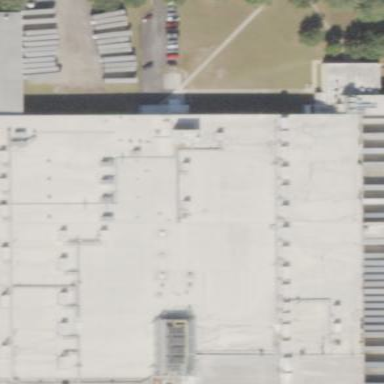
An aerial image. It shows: Warehouse.